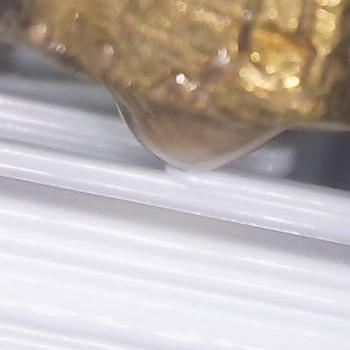
Flow rate: 168%